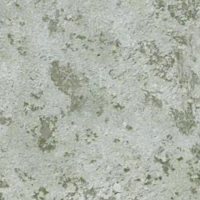
EUNIS habitat code: 48
Species observed at this site:
Rhododendron ferrugineum
Phoenicurus ochruros